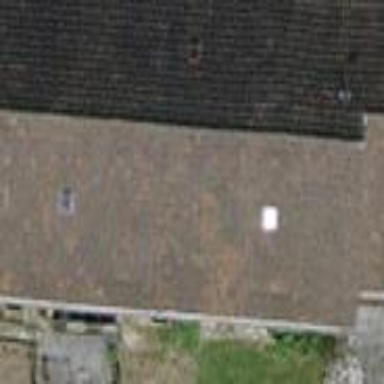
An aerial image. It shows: Apartments building with tiled roof.